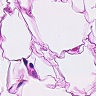
Metastatic tissue present: no